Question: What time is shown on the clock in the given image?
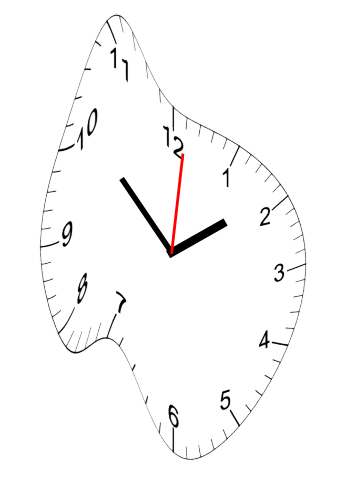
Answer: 01:52:01